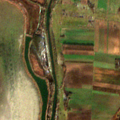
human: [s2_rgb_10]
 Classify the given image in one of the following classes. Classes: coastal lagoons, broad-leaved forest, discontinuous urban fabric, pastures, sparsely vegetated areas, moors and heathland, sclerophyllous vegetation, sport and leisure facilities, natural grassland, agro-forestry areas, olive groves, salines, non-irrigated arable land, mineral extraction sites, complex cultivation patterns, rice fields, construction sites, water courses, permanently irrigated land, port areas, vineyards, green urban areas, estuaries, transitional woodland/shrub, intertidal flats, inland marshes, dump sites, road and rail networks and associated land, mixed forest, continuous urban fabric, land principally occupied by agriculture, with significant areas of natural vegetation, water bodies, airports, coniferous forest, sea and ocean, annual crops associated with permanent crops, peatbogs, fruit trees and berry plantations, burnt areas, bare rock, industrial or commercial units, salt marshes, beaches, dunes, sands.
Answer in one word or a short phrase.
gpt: non-irrigated arable land, pastures, land principally occupied by agriculture, with significant areas of natural vegetation, water bodies